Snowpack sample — Snodgrass Mountain, Crested Butte, Colorado (2/4/25, 12:06 PM MST)
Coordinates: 38.923, -106.968
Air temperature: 35 °F
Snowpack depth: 80 cm
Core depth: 80 cm
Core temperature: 32 °F
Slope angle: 14°, slope face: 78°
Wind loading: low
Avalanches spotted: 0
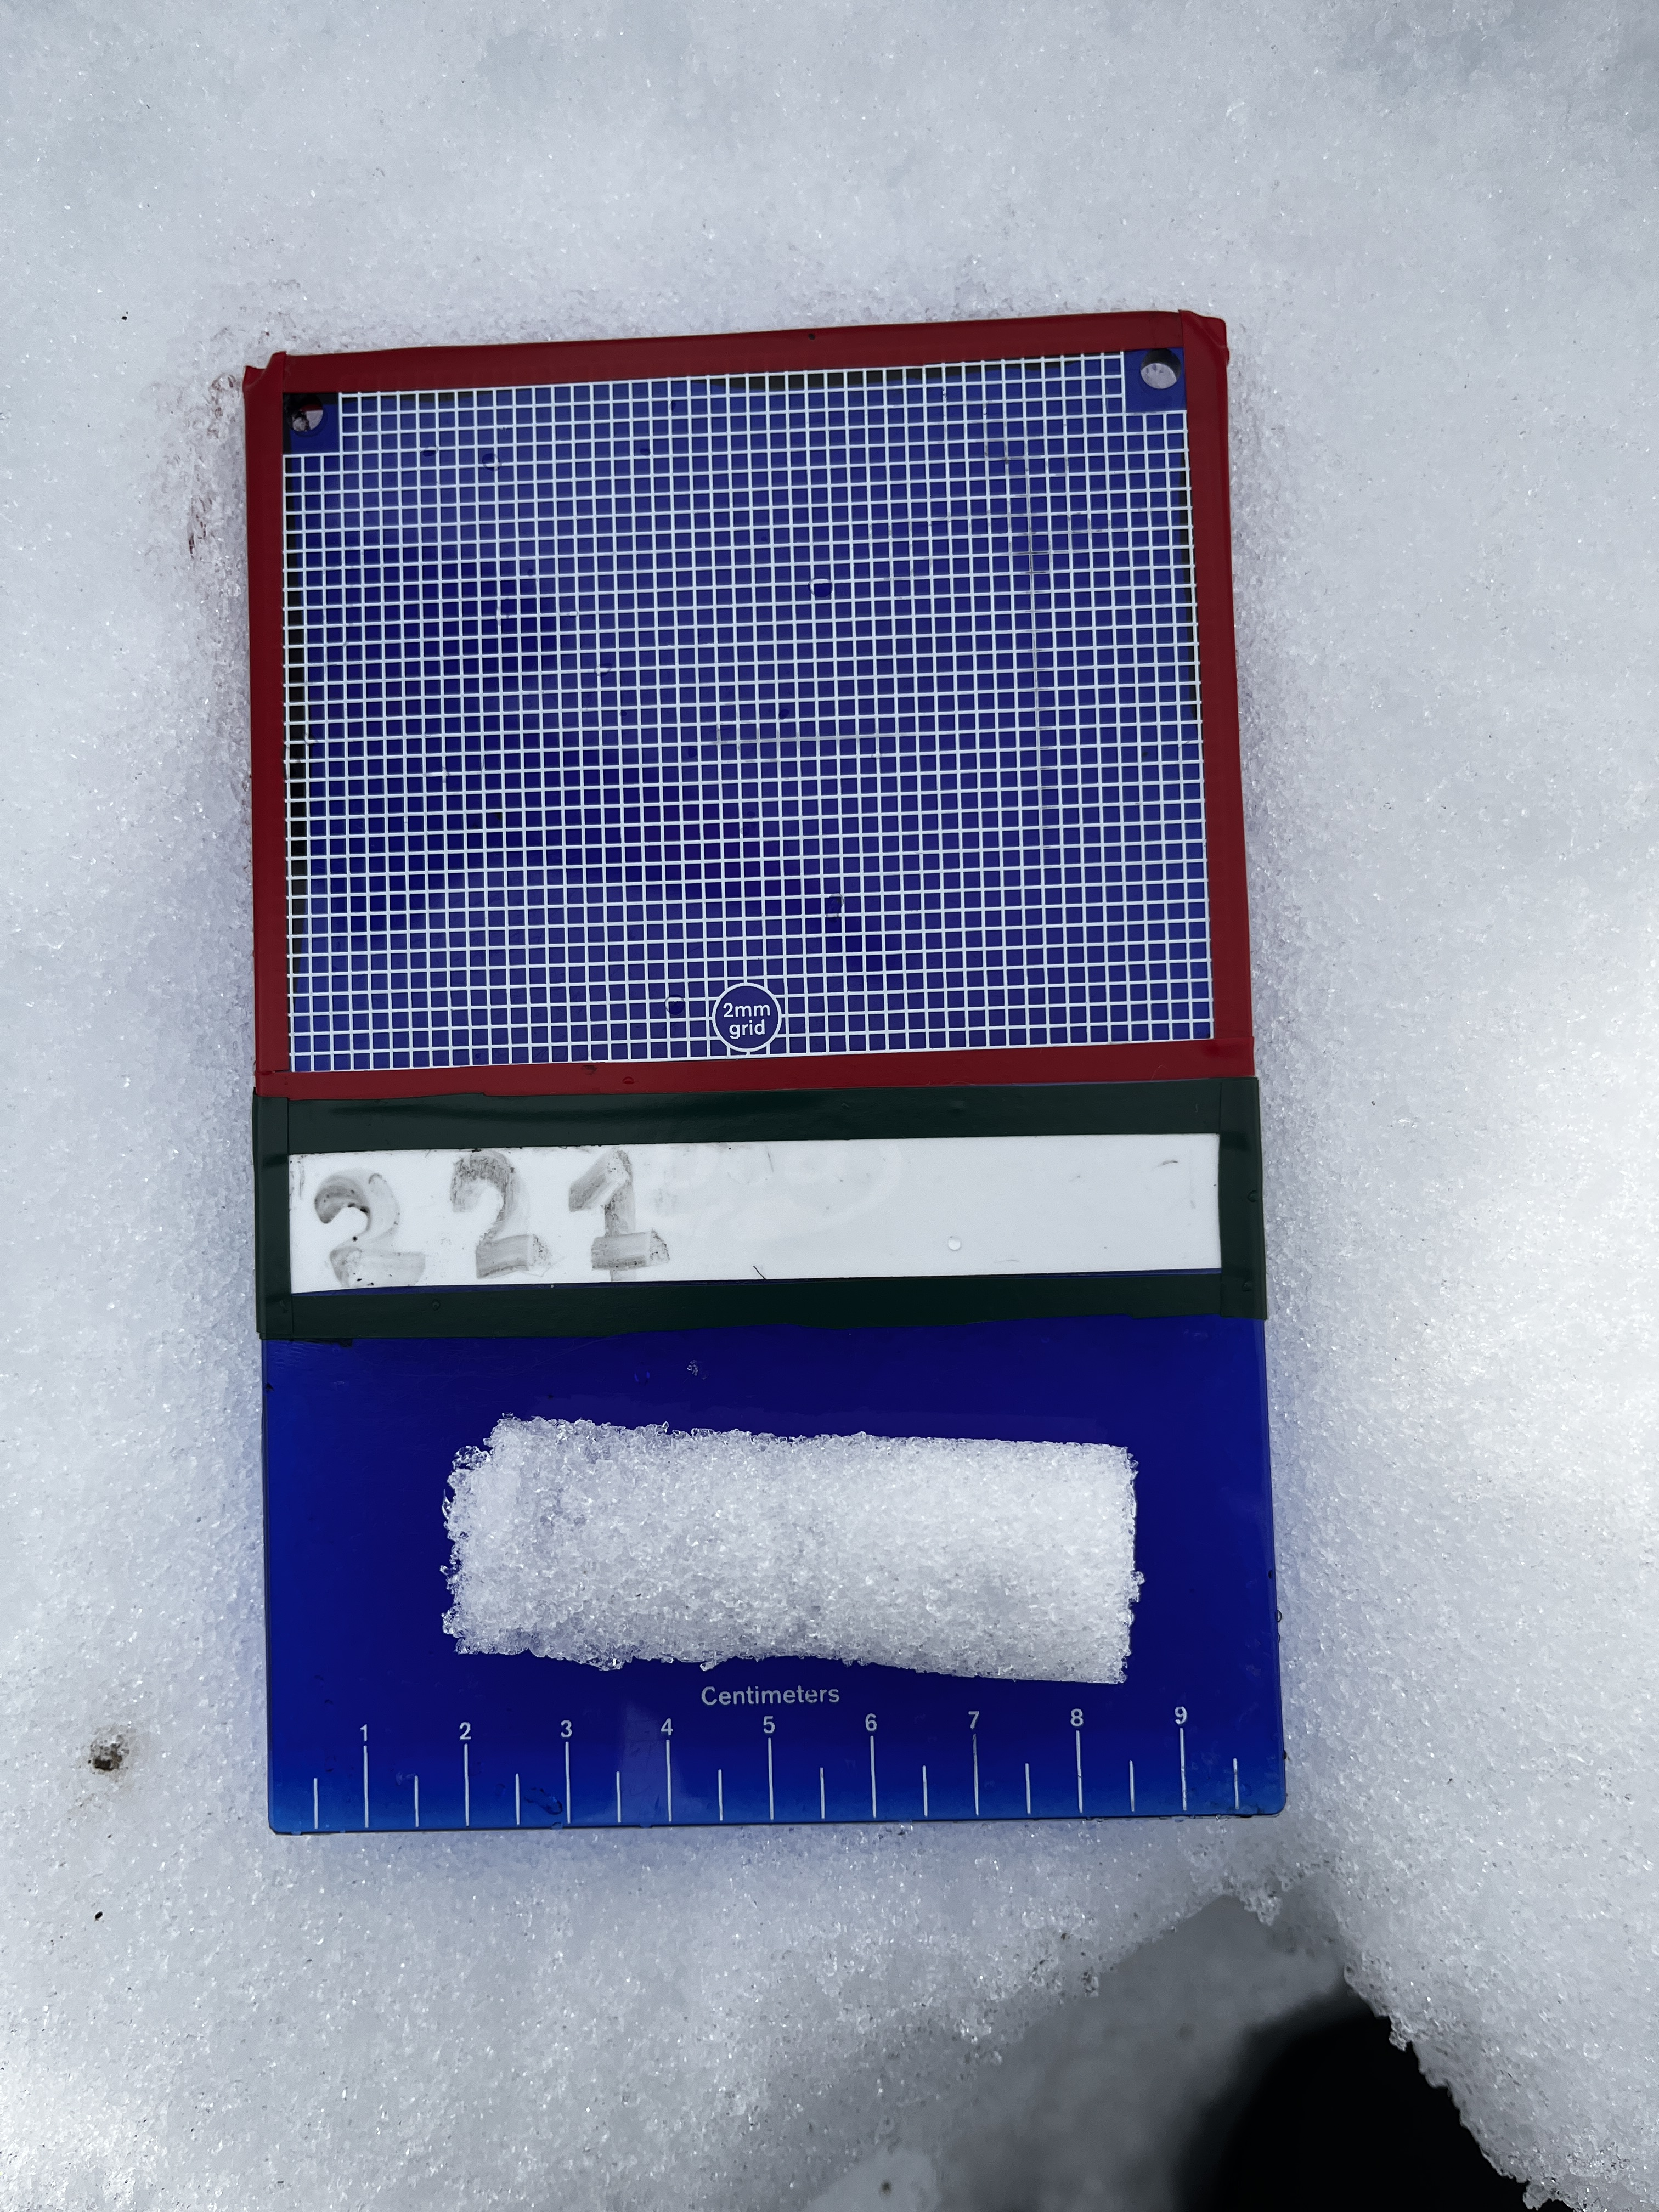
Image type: crystal_card
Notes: No avalanches nearby, unusually warm weather for the last month reported by residents, Collected 25 yards from treeline